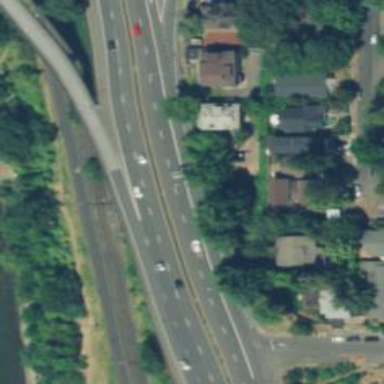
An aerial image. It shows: Trunk link highway.